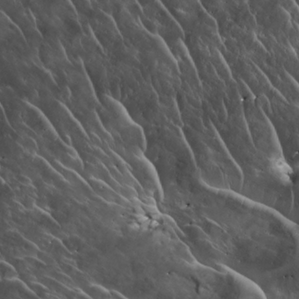
Label: non_frost